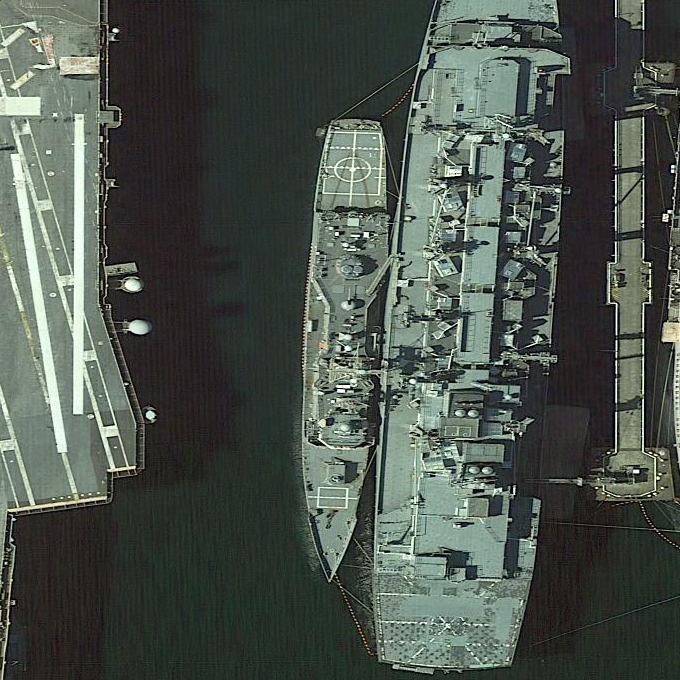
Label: cruiser